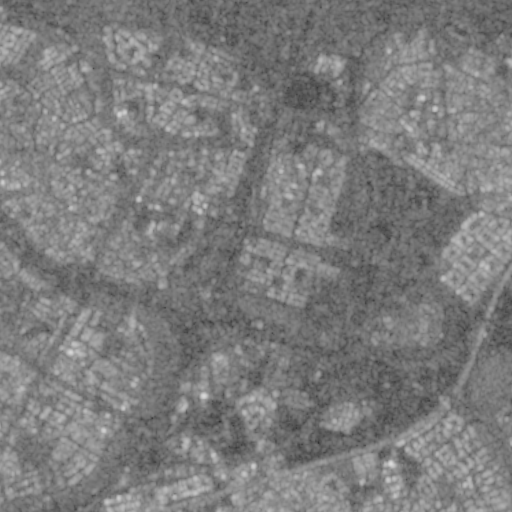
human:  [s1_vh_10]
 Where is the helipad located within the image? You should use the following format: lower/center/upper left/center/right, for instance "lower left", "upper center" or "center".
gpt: The helipad is located in the lower right of the image.
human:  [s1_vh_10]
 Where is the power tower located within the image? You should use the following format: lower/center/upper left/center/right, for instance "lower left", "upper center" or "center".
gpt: The power tower is located in the lower right of the image.
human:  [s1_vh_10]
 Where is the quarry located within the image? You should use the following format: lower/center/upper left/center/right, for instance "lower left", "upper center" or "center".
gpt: The quarry is located in the upper right of the image.
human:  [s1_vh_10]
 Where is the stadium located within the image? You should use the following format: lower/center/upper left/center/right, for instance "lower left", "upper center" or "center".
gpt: The stadium is located in the lower left of the image.
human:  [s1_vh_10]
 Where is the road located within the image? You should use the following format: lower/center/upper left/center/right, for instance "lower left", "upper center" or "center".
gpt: There is no road in the image.

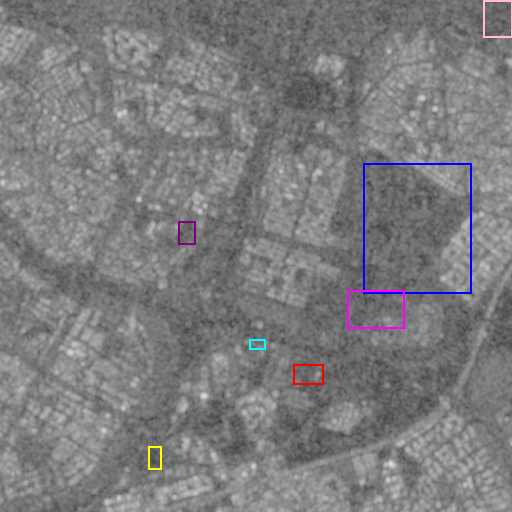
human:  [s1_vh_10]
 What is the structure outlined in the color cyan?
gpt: The structure outlined in cyan is a gas station.
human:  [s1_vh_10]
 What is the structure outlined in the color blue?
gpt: The structure outlined in blue is a park.
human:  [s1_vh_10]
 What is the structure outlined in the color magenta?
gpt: The structure outlined in magenta is a parking lot.
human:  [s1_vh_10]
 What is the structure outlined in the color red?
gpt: The structure outlined in red is a power substation.
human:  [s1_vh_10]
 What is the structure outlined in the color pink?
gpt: The structure outlined in pink is a quarry.
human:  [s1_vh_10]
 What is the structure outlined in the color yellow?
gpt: The structure outlined in yellow is a stadium.
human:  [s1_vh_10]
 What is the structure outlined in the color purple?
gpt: The structure outlined in purple is a track.
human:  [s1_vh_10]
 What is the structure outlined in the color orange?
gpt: There is no orange outline.